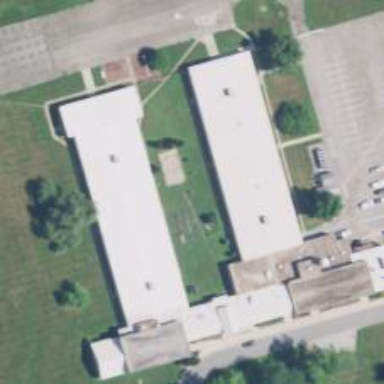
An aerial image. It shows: School.